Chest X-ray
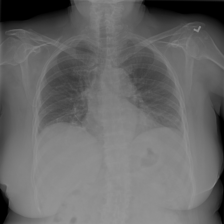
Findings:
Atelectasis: negative
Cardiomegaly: negative
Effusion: negative
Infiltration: negative
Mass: negative
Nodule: negative
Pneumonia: negative
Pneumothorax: negative
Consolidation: negative
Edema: negative
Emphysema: negative
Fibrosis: negative
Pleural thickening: negative
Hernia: negative